Question: I am facing an issue where I have a directive sitting on an input type=number, those with side arrows for selecting numbers up and down.

I am using HostListener but I can't find a way to target the specific event when the user clicks on the side arrows.
So far I have tried:
- '@HostListener(change')'- '@HostListener('ngModelChange')'- '@HostListener('click')'- '@HostListener('input')'
Does anyone know the official way of getting this event?
'''
@HostListener('input', ['$event'])
onEvent(event) {
this._propagateTouch();
this._propagateChange(event.target.value);
// console.log('input');
}
@HostListener('click', ['$event'])
onChange(event) {
this._propagateTouch();
this._propagateChange(event);
console.log('arrow change');
}
@HostListener('keydown', ['$event'])
handleKeyboardEvent(event) {
this._propagateTouch();
this._propagateChange(event.target.value);
}
'''
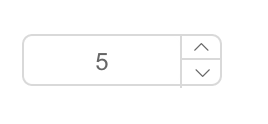
Answer: Angular executes provided /configured method for <URL> when the element emits the configured event. There are two events 'change' and 'input' available for 'input'
<URL>
For input when user click on side up or down arrow event get fired for '@HostListener("input", <URL>
'''
@HostListener("input", ["$event"])
public onInput(event: any): void {
console.log("input:"+ event);
alert(event);
}
'''
---
'''
@HostListener("input", ["$event.target"])
public onInput(event: any): void {
console.log("input:"+ event);
alert(event);
}
'''